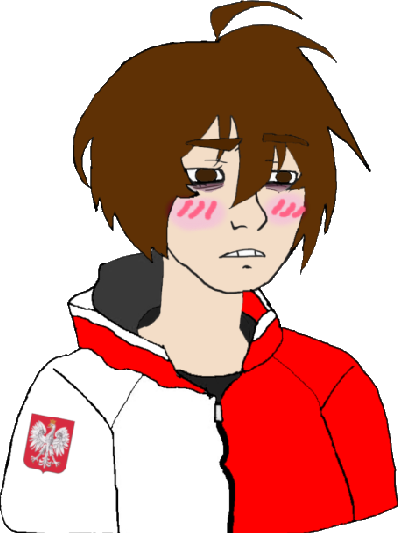
Label: 5_Twinkjak